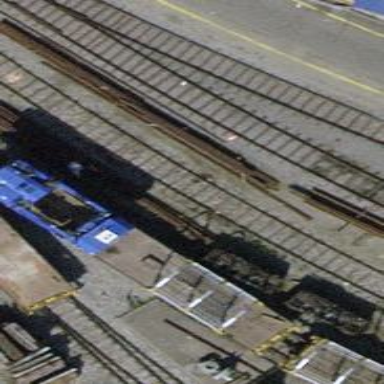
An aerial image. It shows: Railway yard with one track.